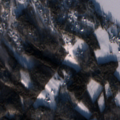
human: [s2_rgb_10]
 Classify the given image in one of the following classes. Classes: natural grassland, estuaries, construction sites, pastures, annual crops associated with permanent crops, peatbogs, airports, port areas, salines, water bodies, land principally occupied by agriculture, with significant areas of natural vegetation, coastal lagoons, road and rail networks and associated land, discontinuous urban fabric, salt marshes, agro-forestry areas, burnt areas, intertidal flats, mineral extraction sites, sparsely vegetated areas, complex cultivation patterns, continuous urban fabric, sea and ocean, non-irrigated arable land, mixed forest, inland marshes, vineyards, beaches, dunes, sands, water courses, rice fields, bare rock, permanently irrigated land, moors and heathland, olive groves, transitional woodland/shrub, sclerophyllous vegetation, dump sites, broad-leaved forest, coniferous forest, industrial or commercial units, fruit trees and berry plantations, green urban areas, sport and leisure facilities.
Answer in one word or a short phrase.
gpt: discontinuous urban fabric, land principally occupied by agriculture, with significant areas of natural vegetation, coniferous forest, mixed forest, water bodies